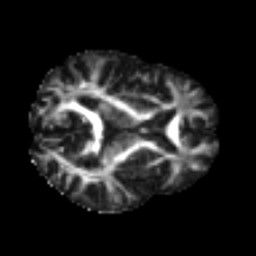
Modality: FA
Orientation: axial
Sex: female
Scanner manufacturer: ge
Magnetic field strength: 3 T
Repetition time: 7 s
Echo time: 0.08 s